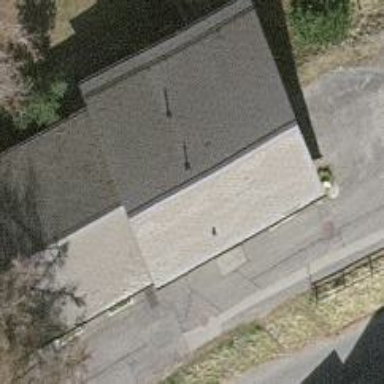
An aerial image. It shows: Picnic site located on building roof.